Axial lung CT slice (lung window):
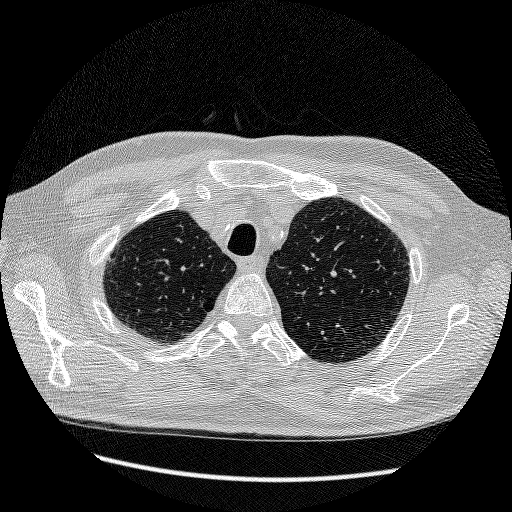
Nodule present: no